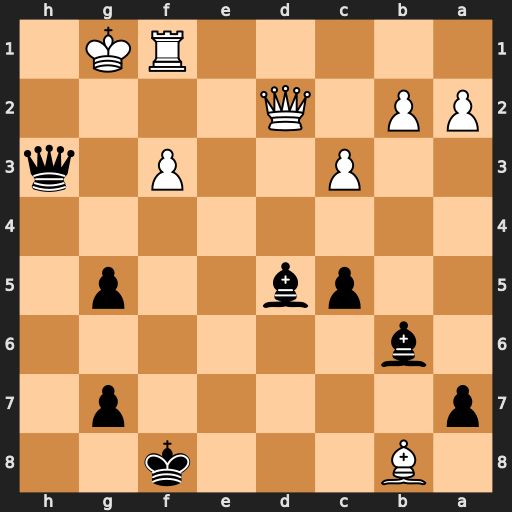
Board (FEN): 1B3k2/p5p1/1b6/2pb2p1/8/2P2P1q/PP1Q4/5RK1
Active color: b
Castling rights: -
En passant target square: -
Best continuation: c4+ Rf2 Bxf3